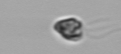
Label: flagellate